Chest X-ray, PA view. Patient: 62 years old, sex F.
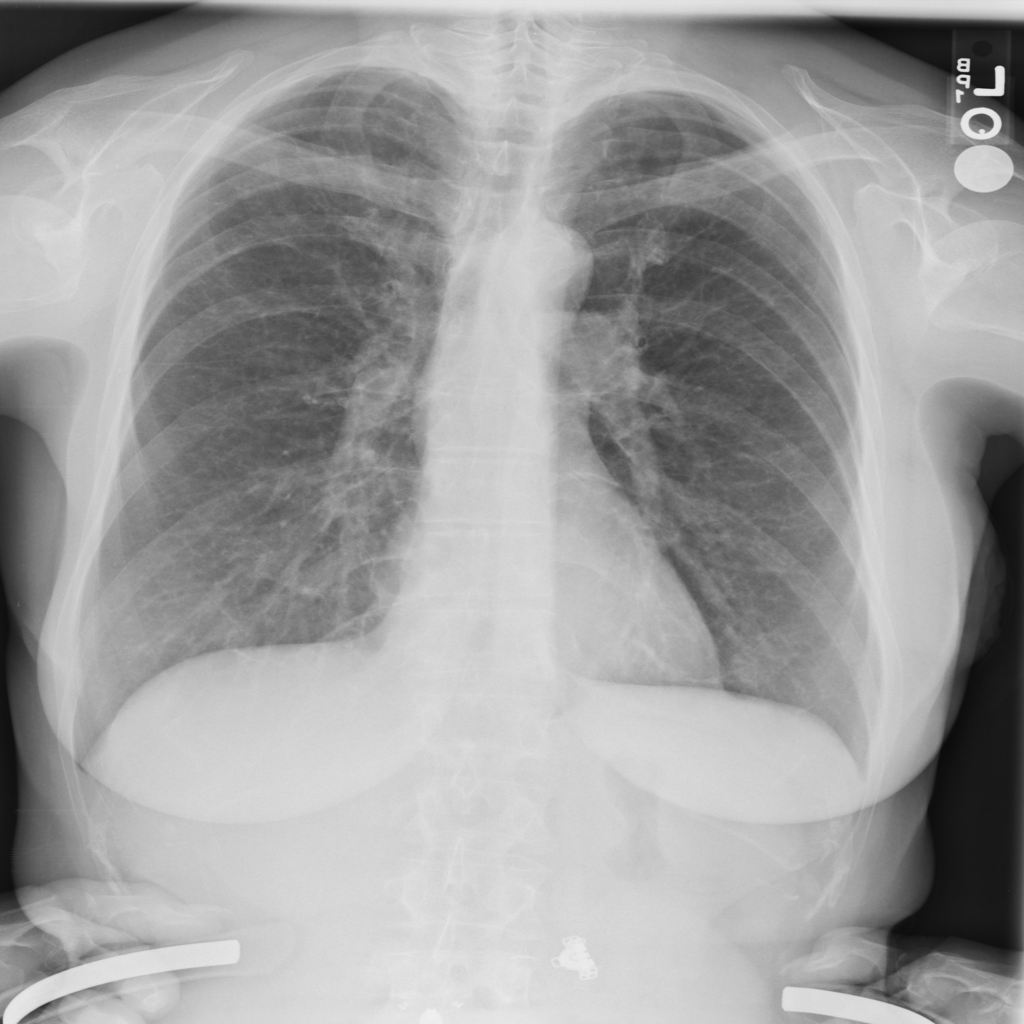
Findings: Emphysema